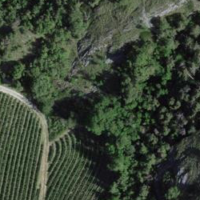
EUNIS habitat code: 23
Species observed at this site:
Vitis vinifera
Euphorbia cyparissias